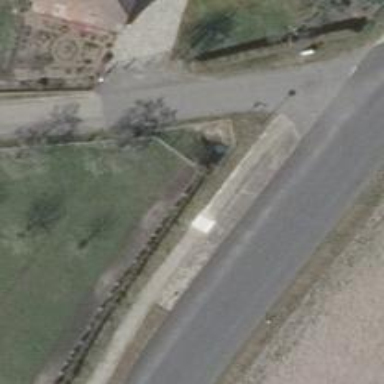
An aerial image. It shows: Residential road made of concrete plates.